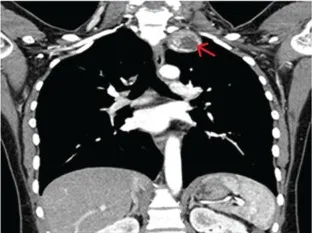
Imaging before surgery. Coronal.
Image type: radiology (ct)